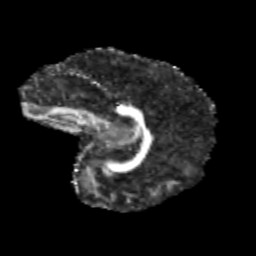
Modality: FA
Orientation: sagittal
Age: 11
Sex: male
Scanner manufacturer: siemens
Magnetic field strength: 3 T
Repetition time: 3.8 s
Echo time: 0.07 s